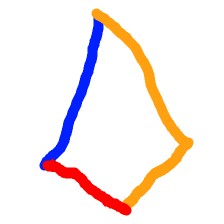
Shape: kite